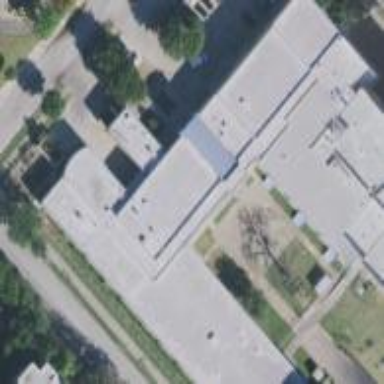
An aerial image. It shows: School building.